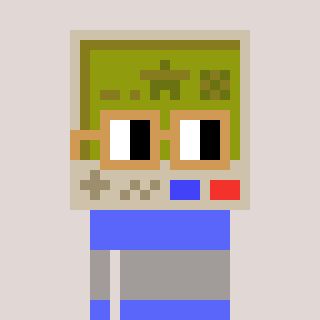
a pixel art character with square brown glasses, a gameboy-shaped head and a purple-colored body on a warm background